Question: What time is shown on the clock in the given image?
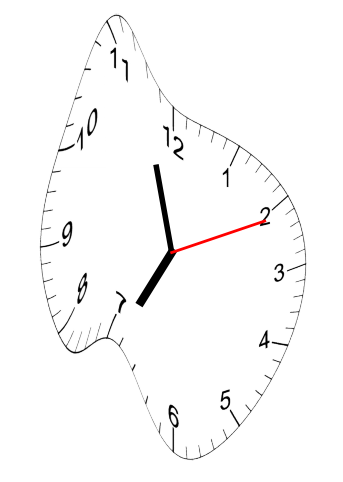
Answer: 06:57:11